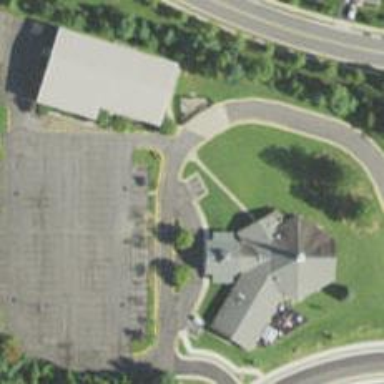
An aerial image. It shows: Parking space.